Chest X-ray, AP view. Patient: 35 years old, sex F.
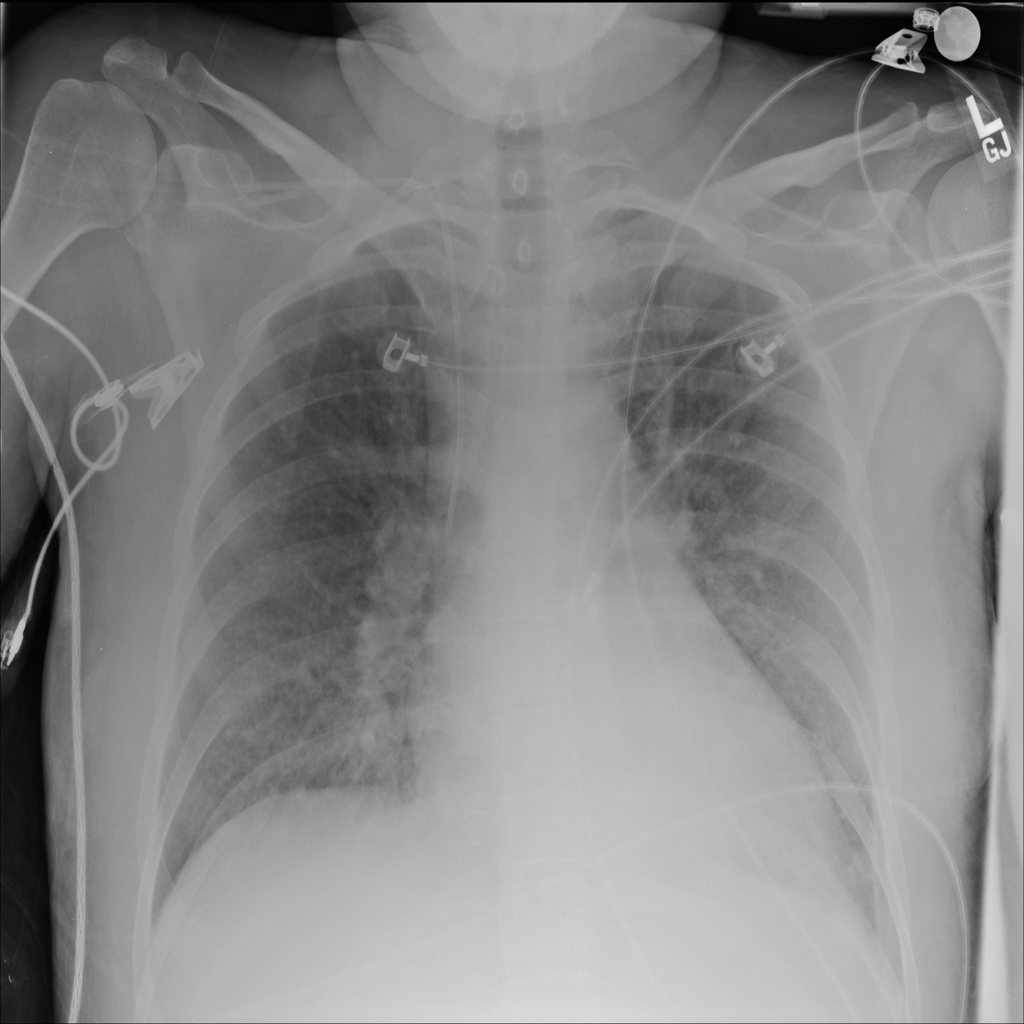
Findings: Effusion, Infiltration